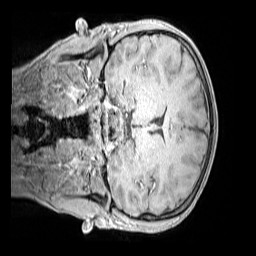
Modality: MP2RAGE
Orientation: coronal
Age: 12
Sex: male
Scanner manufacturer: siemens
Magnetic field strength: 3 T
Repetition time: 4 s
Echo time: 0.00299 s